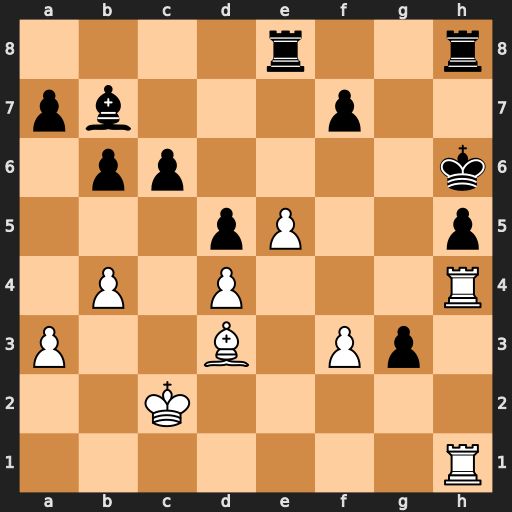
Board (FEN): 4r2r/pb3p2/1pp4k/3pP2p/1P1P3R/P2B1Pp1/2K5/7R
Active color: w
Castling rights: -
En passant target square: -
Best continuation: Rxh5+ Kg7 Rg5+ Kf8 Rxh8+